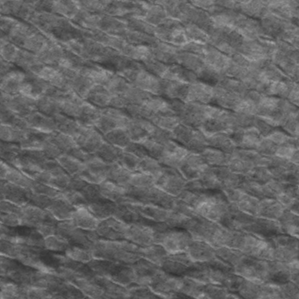
Label: frost